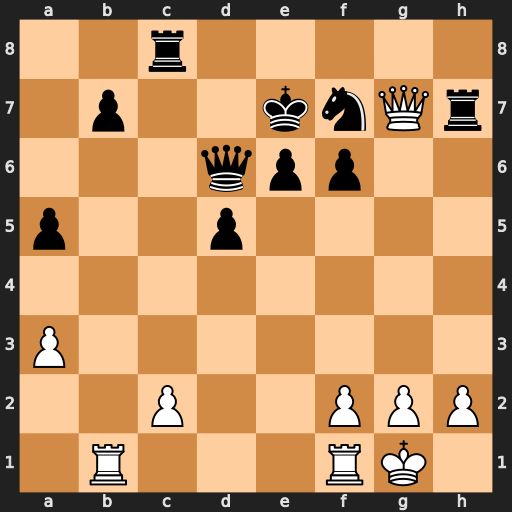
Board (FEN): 2r5/1p2knQr/3qpp2/p2p4/8/P7/2P2PPP/1R3RK1
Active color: w
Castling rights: -
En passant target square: -
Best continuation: Rxb7+ Rc7 Rxc7+ Qxc7 Qxh7